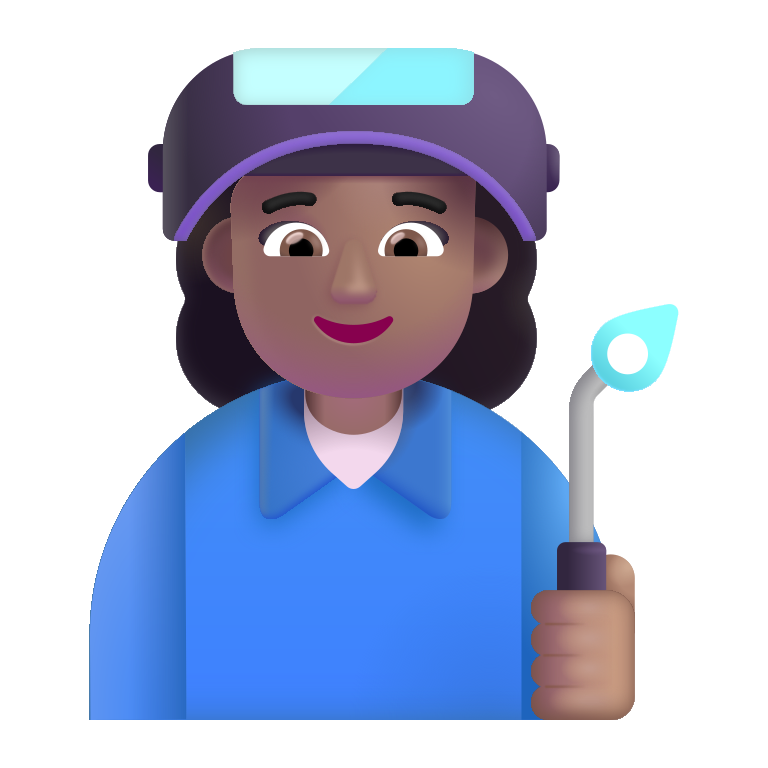
woman factory worker color